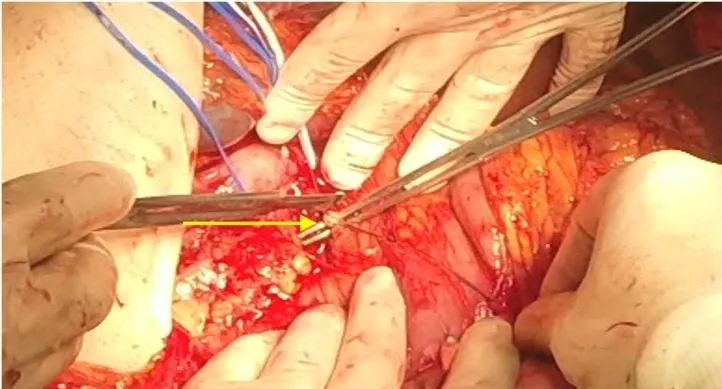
Isolation of the superior mesenteric artery what was thought to be the left renal artery.
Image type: medical_photograph (other_medical_photograph)